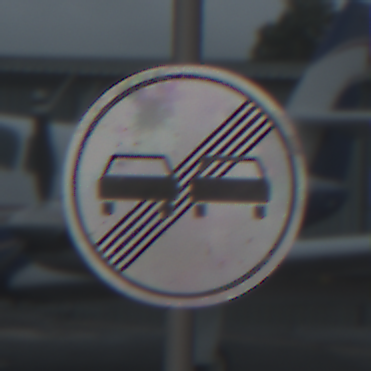
Verkehrszeichen: EndeUeberholverbot
Umgebung: Outdoor, Suburban
Tageszeit: Midday
Wetter: Overcast
Licht: Natural
Jahreszeit: NotSpecified
Kontrast: LowContrast